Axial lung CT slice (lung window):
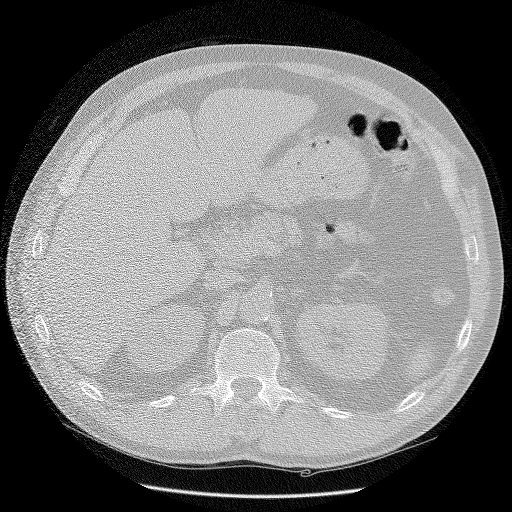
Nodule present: no